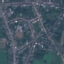
Land use / land cover class: Residential